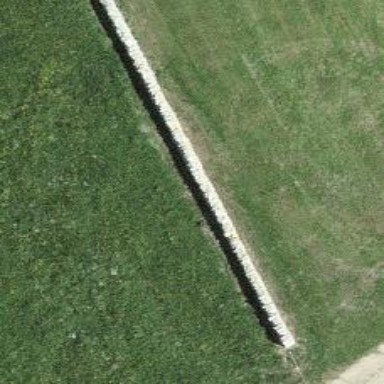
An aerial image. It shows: Dry stone wall barrier.